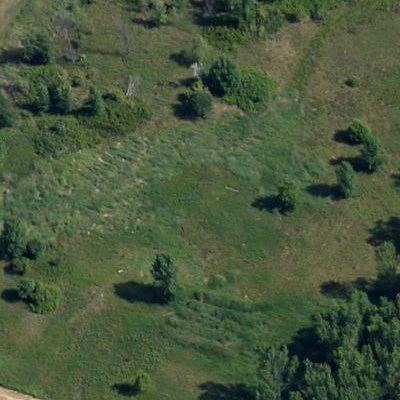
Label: aGrass